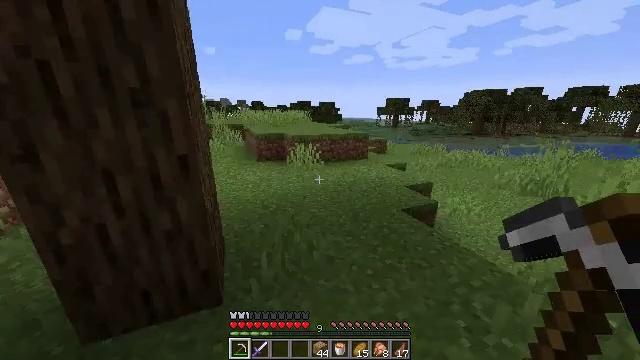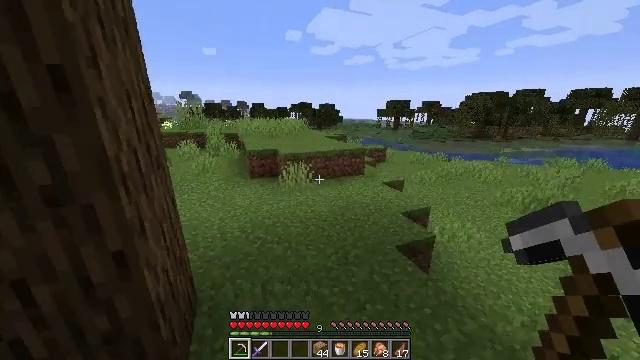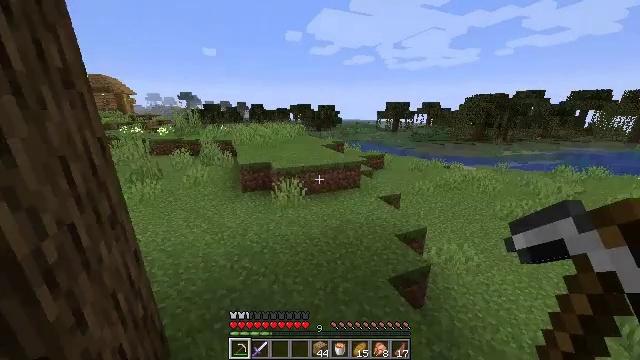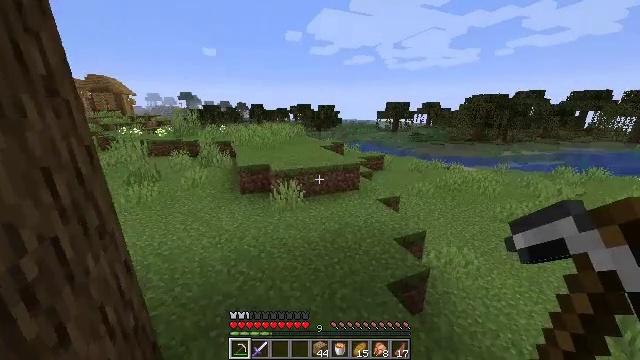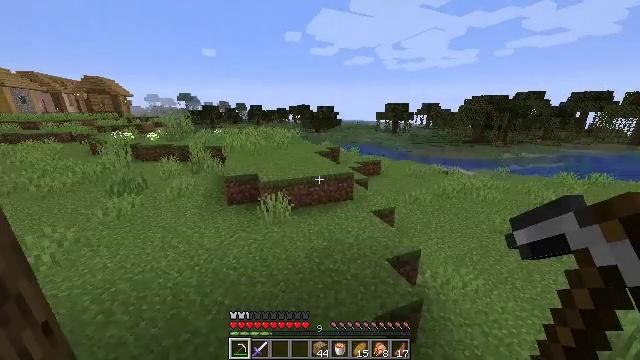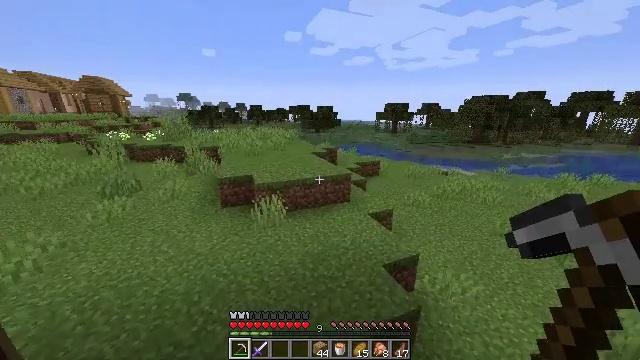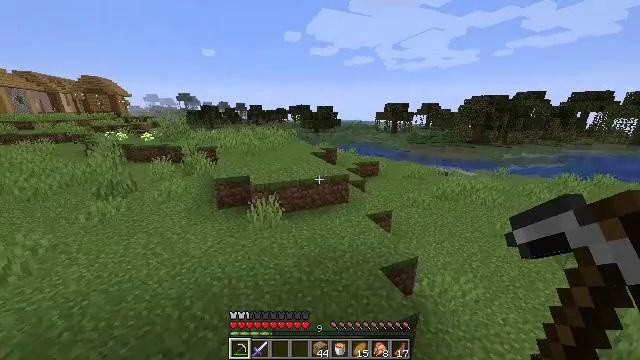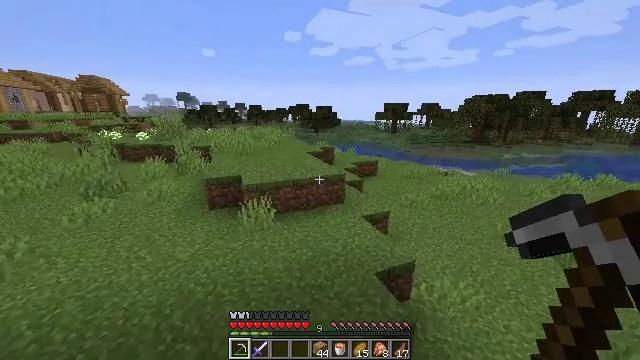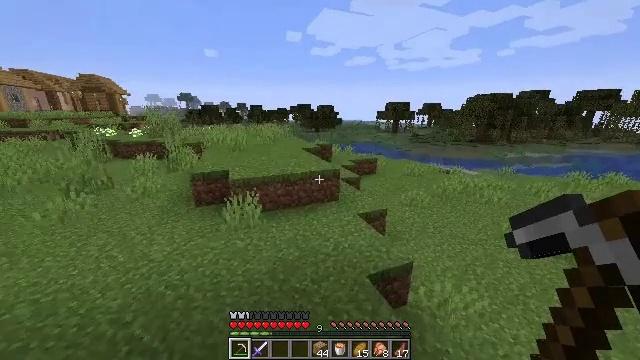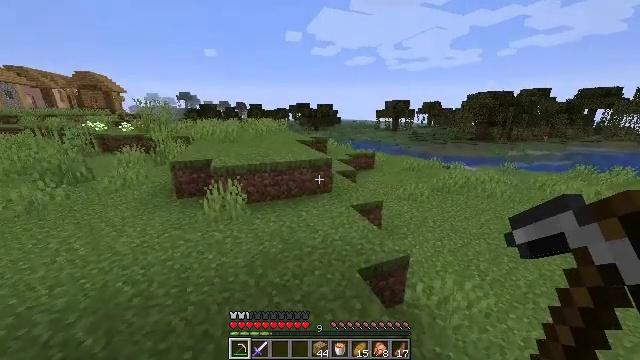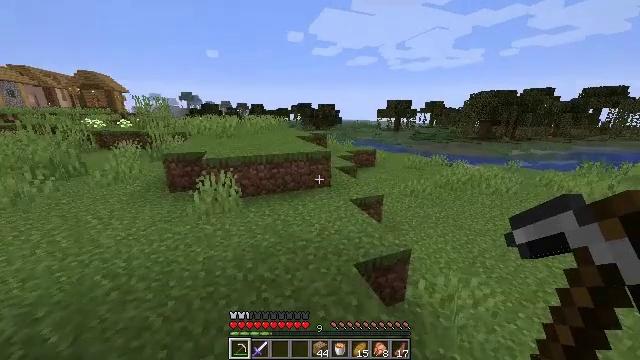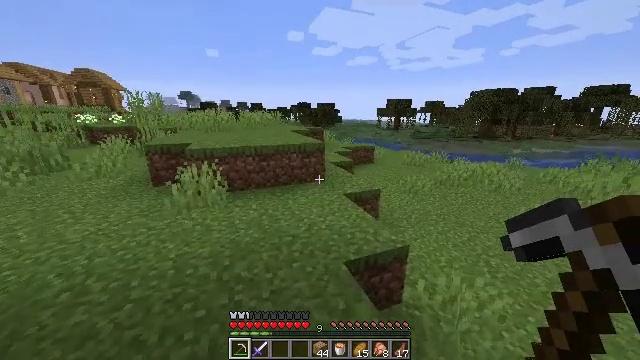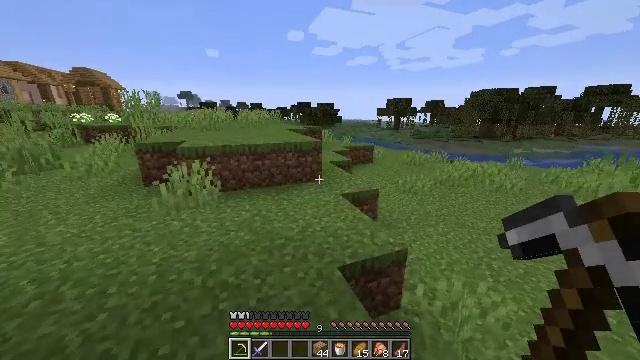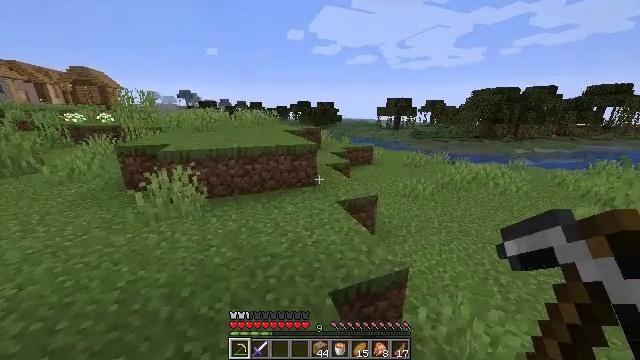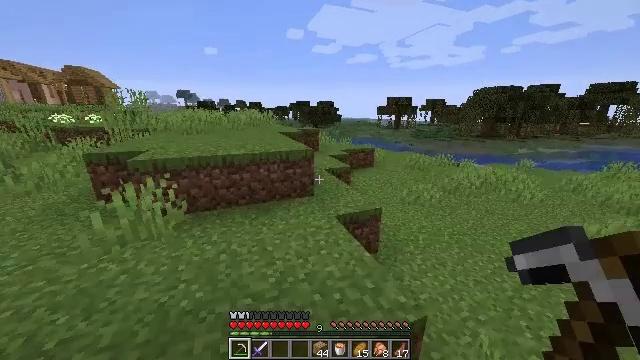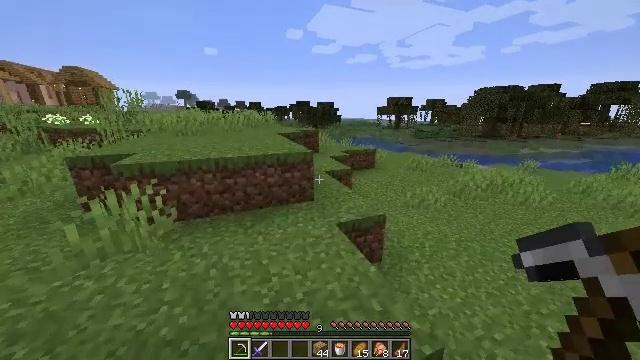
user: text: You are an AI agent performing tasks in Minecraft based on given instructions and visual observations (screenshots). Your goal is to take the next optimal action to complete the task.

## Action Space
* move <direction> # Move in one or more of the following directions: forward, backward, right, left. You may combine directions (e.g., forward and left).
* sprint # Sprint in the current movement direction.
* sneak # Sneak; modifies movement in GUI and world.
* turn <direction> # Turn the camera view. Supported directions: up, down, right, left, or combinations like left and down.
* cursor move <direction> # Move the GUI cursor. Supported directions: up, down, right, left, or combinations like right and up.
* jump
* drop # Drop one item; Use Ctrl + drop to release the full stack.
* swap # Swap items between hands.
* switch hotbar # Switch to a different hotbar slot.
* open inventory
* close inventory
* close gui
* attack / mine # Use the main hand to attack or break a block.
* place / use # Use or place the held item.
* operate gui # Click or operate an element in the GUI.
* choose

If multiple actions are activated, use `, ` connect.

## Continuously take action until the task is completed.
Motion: motion action
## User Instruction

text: Gather soul soil blocks.
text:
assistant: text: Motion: move forward and move right, sprint, jump
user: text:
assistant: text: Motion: move forward and move right, sprint, jump
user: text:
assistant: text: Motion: move forward and move right, sprint, jump
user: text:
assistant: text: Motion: move forward and move right, sprint, jump
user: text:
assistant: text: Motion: move forward and move right, sprint
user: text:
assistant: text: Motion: move forward and move right, sprint
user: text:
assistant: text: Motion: move forward and move right, sprint
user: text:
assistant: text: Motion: move forward and move right, sprint
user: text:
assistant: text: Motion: move forward, sprint
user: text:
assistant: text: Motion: move forward, sprint
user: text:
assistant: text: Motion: move forward, sprint
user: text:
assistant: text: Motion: move forward, sprint
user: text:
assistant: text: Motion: move forward, sprint
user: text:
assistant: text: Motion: move forward, sprint
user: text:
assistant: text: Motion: move forward, sprint
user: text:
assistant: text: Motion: move forward, sprint
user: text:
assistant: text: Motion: move forward, sprint
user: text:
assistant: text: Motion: move forward, sprint, turn left and up
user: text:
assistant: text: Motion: move forward, sprint, turn left
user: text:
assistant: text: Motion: move forward, sprint, turn left
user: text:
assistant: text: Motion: move forward, sprint, jump
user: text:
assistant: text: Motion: move forward, sprint, jump
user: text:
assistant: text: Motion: move forward, sprint, turn left, jump
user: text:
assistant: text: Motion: move forward, sprint, jump
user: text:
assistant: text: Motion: move forward, sprint, jump
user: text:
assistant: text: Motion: move forward, sprint, jump
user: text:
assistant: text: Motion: move forward, sprint, jump
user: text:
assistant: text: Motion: move forward, sprint, jump
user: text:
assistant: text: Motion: move forward, sprint, turn left, jump
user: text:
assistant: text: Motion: move forward, sprint, turn left, jump